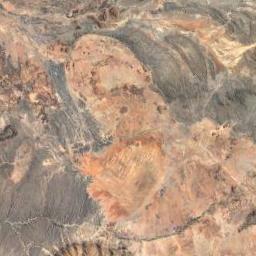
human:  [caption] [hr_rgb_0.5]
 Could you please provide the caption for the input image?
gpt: The mountain is uneven and rough .

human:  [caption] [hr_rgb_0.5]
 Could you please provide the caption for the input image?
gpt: A path passes through the mountains .

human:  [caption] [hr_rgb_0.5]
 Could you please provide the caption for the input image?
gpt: The mountain is consist of half of black soil and half of yellow soil .

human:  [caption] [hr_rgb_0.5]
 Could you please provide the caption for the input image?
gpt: The mountain has a rugged surface and its rocks are dark gray .

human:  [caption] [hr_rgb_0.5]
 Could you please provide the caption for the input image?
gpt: There are bare land on the brown and gray mountain .